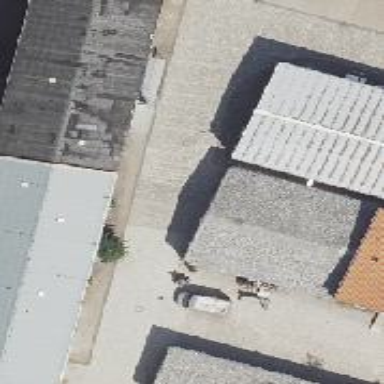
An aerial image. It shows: Group of garages.